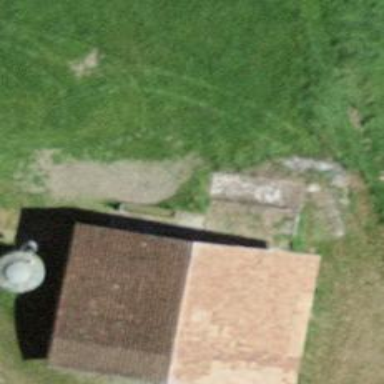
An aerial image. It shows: Rural barn.